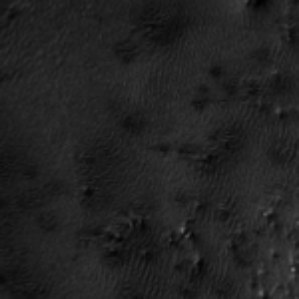
Label: frost